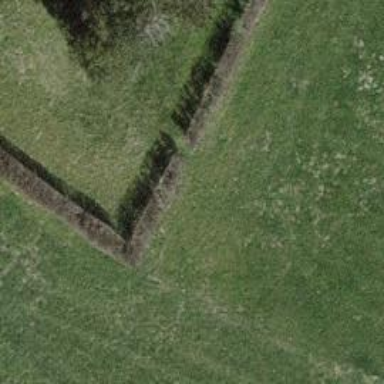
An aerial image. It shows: Deciduous hedge made up of broadleaved plants.